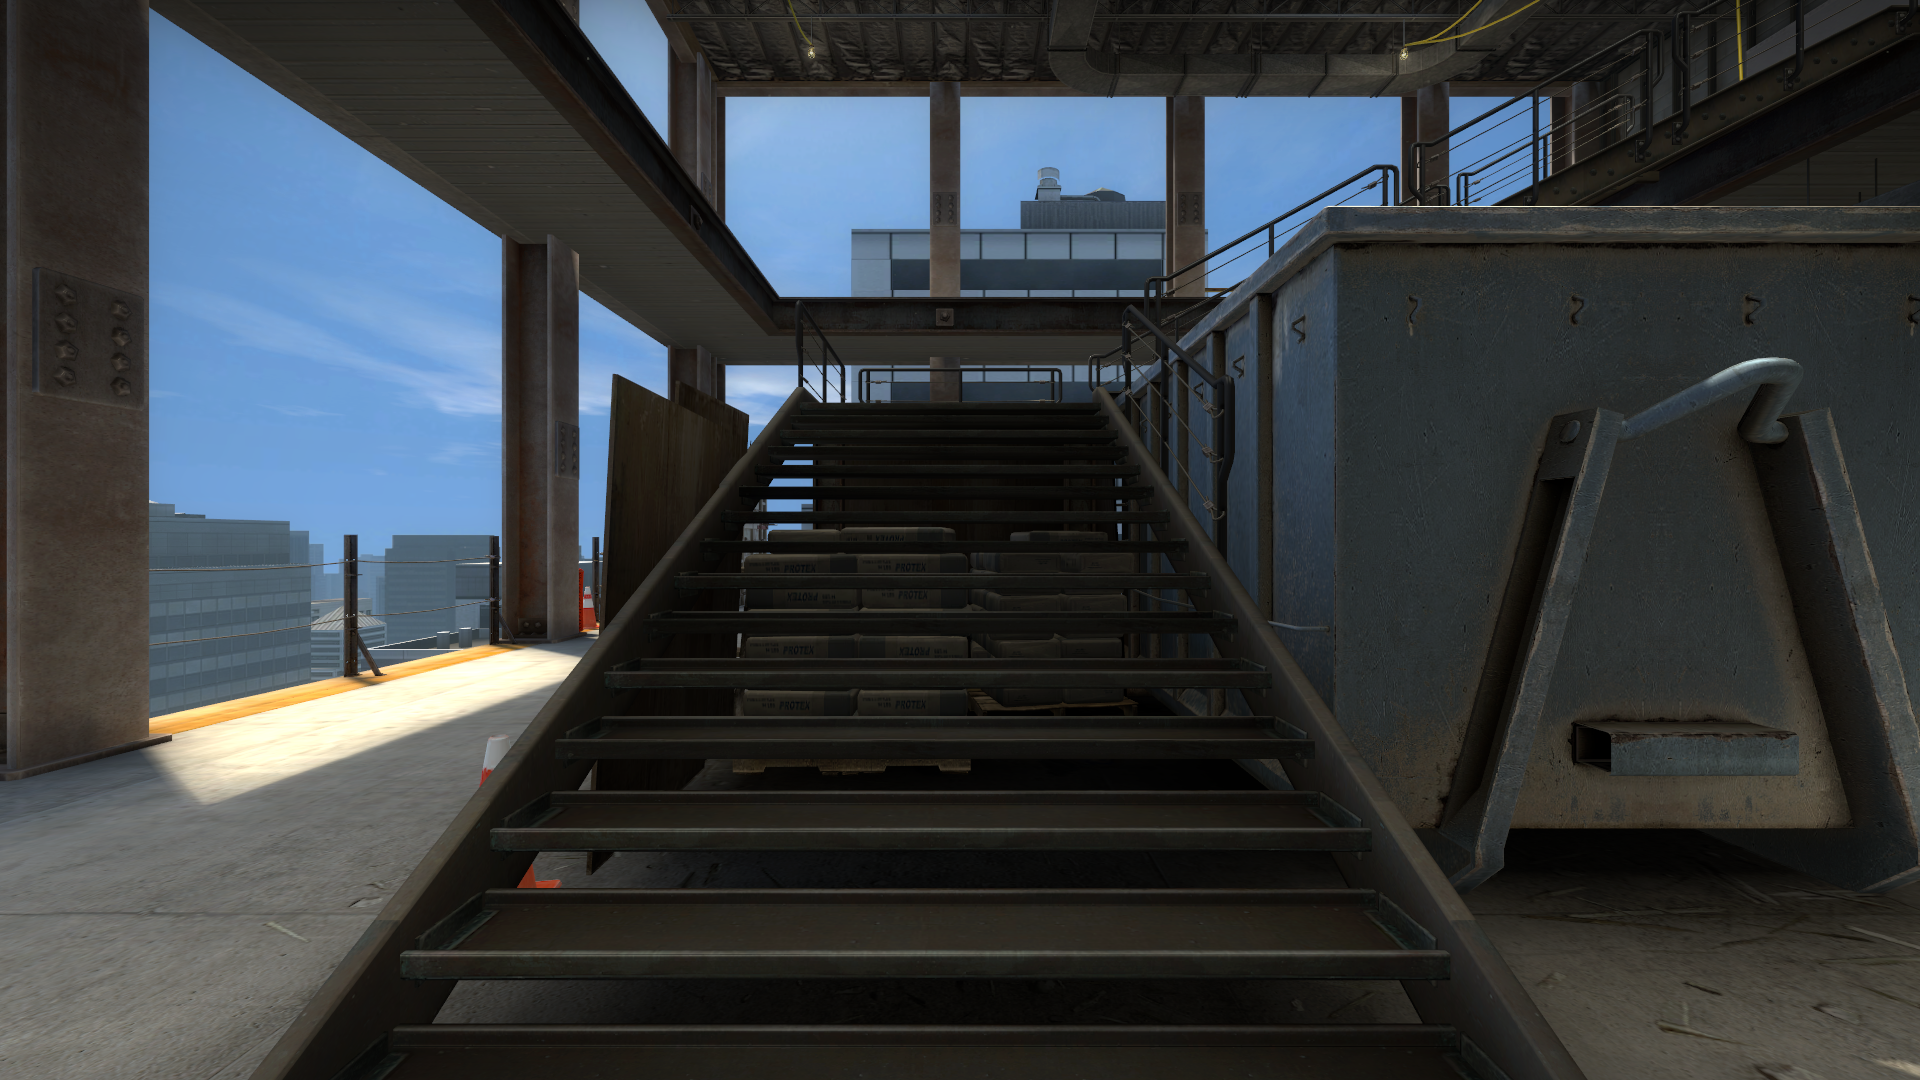
Map: de_vertigo